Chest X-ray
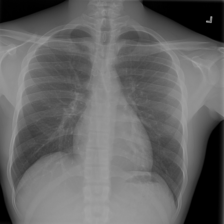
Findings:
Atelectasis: negative
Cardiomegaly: negative
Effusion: negative
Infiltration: negative
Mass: negative
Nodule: negative
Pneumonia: negative
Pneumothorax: negative
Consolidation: negative
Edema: negative
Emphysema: negative
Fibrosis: negative
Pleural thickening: negative
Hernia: negative